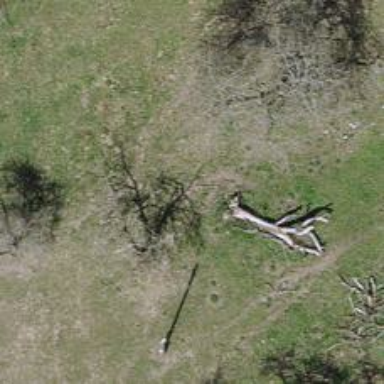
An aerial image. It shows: Beautiful tree in nature.